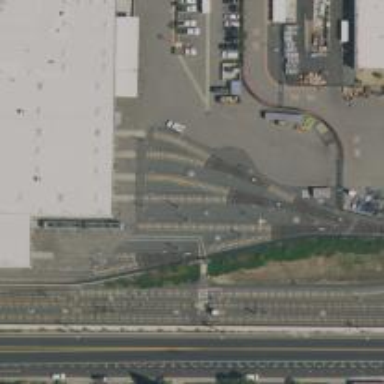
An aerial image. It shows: Light rail service yard with electrified contact lines.